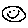
Label: smiley face